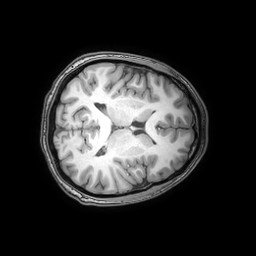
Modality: T1w
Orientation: axial
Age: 26
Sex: female
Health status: healthy
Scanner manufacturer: philips
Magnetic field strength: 3 T
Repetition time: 0.0079 s
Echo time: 0.0035 s